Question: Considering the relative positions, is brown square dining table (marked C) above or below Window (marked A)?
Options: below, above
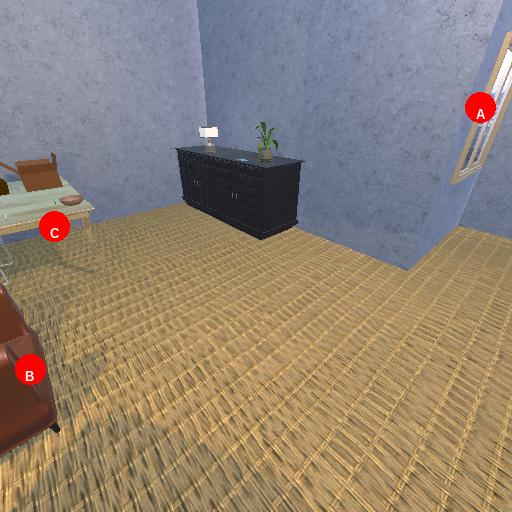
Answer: below